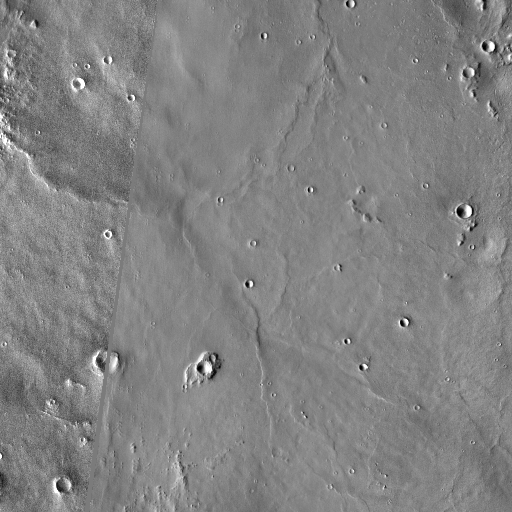
Crater classes present: Background, Other, Buried